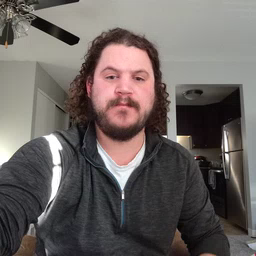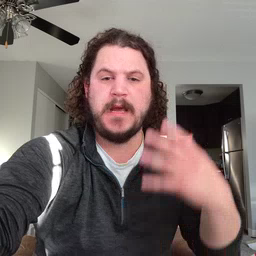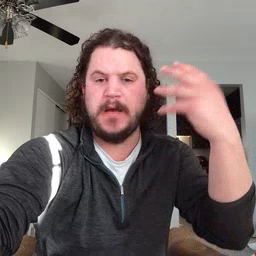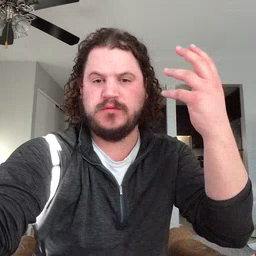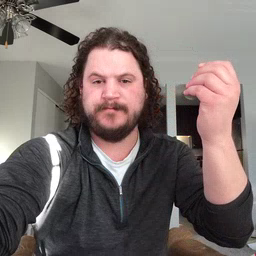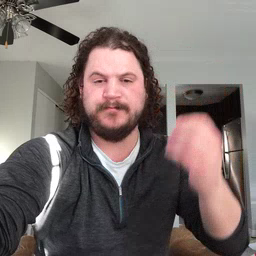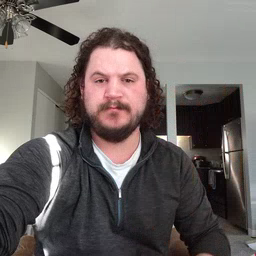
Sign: outside